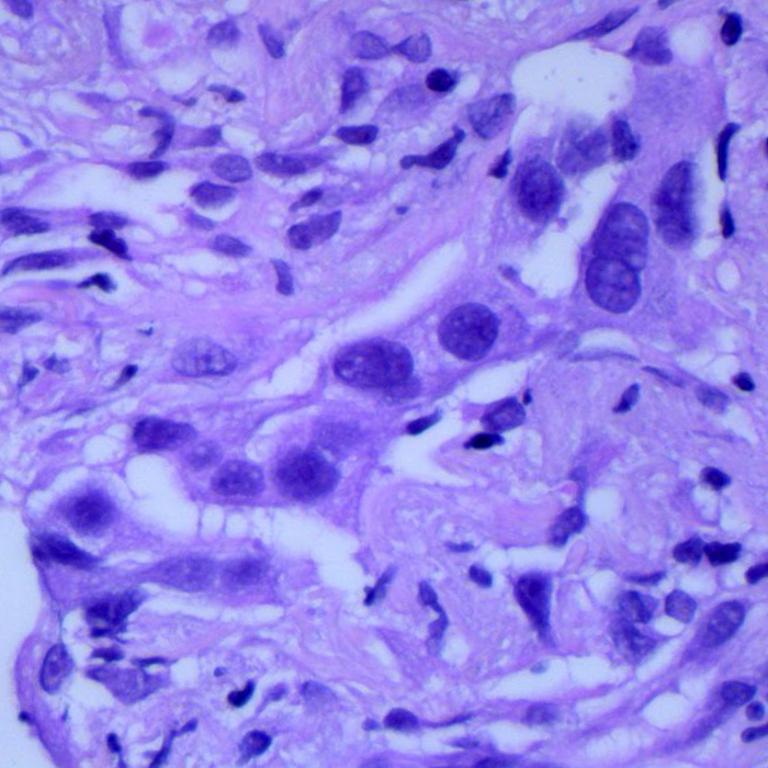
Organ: lung
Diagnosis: adenocarcinomas